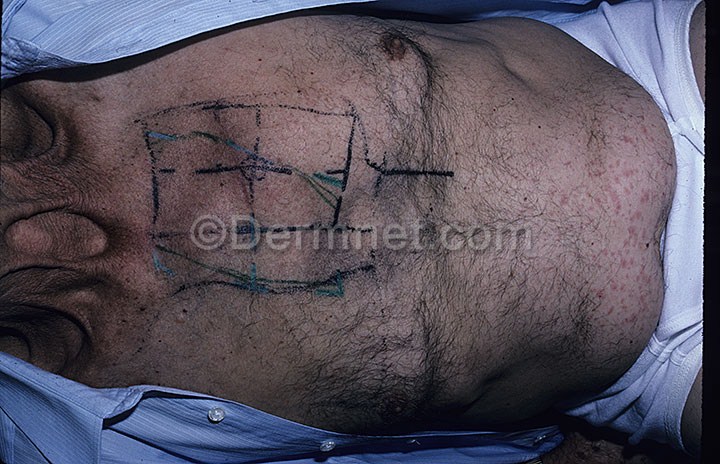
Disease: Vasculitis Photos